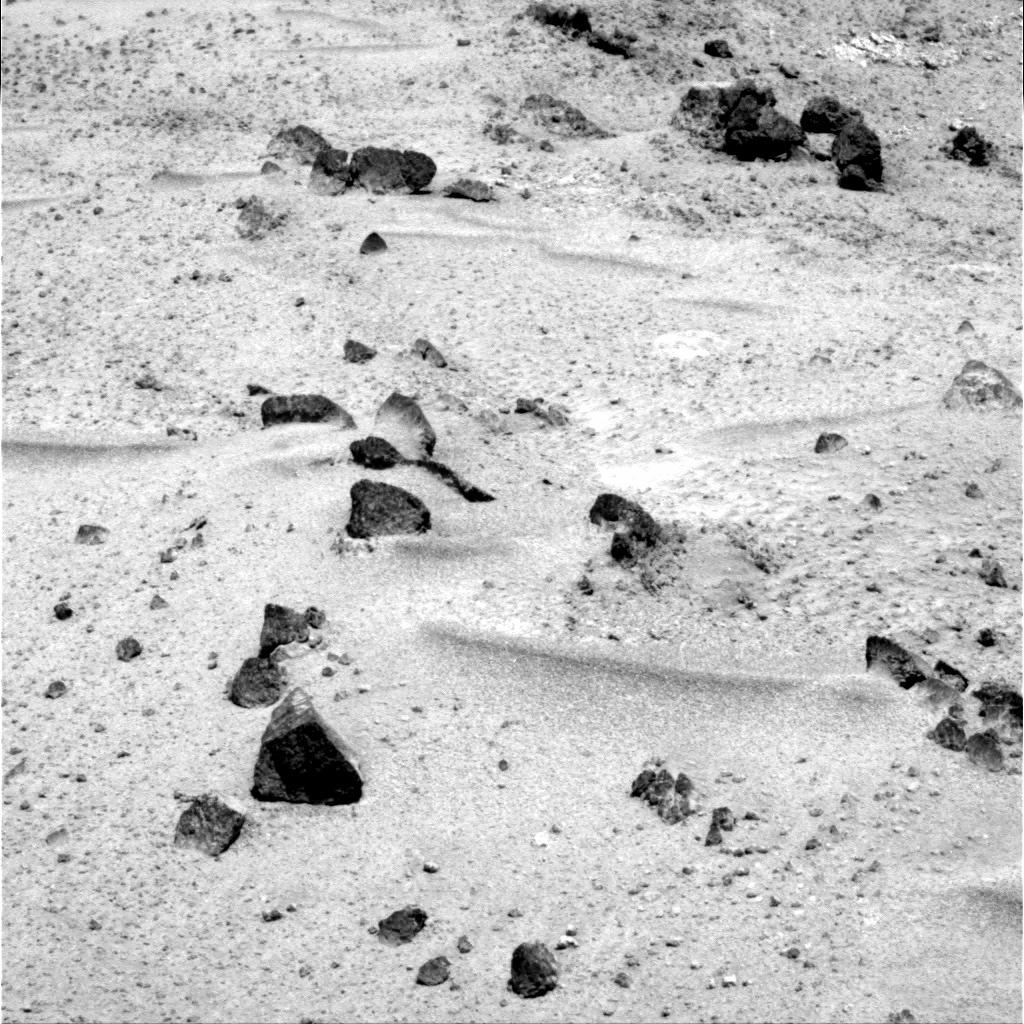
Terrain classes present: Bedrock, Gravel / Sand / Soil, Rock